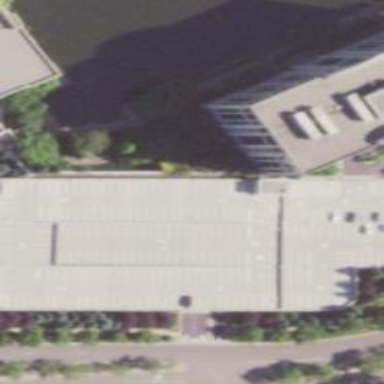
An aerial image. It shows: Multi-storey parking building.